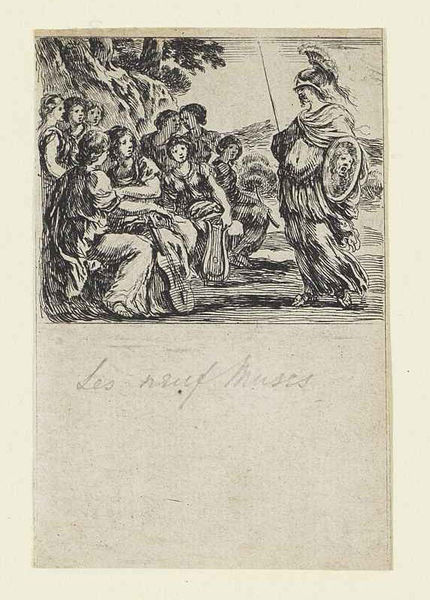
Titel: Jeu de la Mythologie - Les neuf Muses
Künstler: Stefano della Bella
Standort: Karlsruhe
Institution: Staatliche Kunsthalle Karlsruhe
Schlagwörter: baum, berg, gott, gruppe, himmel, kopf, mann, meer, rubens, bäume, frauen, landschaft, menschen, mädchen, sitzen, damen, frau, kleid, kleider, schwarz, skizze, weiss, zeichnung, leute, alt, bart, federn, stehen, instrument, hügel, busch, gewand, haare, mantel, personen, gitarre, instrumente, musik, wald, kinder, kopfbedeckung, holzschnitt, schiff, schrift, papier, abhang, berge, fels, gebirge, grafik, graphik, signiert, französisch, angst, lanze, musikinstrument, muse, warten, striche, schild, tusche, antike, medaillon, kohle, barfuß, druck, schraffur, radierung, stich, schwarzweiß, schwert, text, soldat, strich, degen, helm, kopfputz, allegorie, mythologie, göttin, rüstung, rom, römer, geige, violine, unsicherheit, krieger, musen, griechenland, medusa, antikisierend, löwe, wegrand, heilige, speer, laute, mandoline, helmbusch, hera, harfe, kupferstich, leier, athene, heroisch, handschrift, nike, antikisch, erhöhung, athena, neun, strichzeichnung, zither, musikinstrumente, erstaunen, wehend, götting, atur, inspiration, frazen, ängstlich, aegis, abwarten, schwrazweiß, harde, r, 1580, athenae, kleiser, neun musen, 9 musen, die neun musen, les neuf muses, muses, kriegergöttin, schild helm, musenschiff, antiksich, neuen